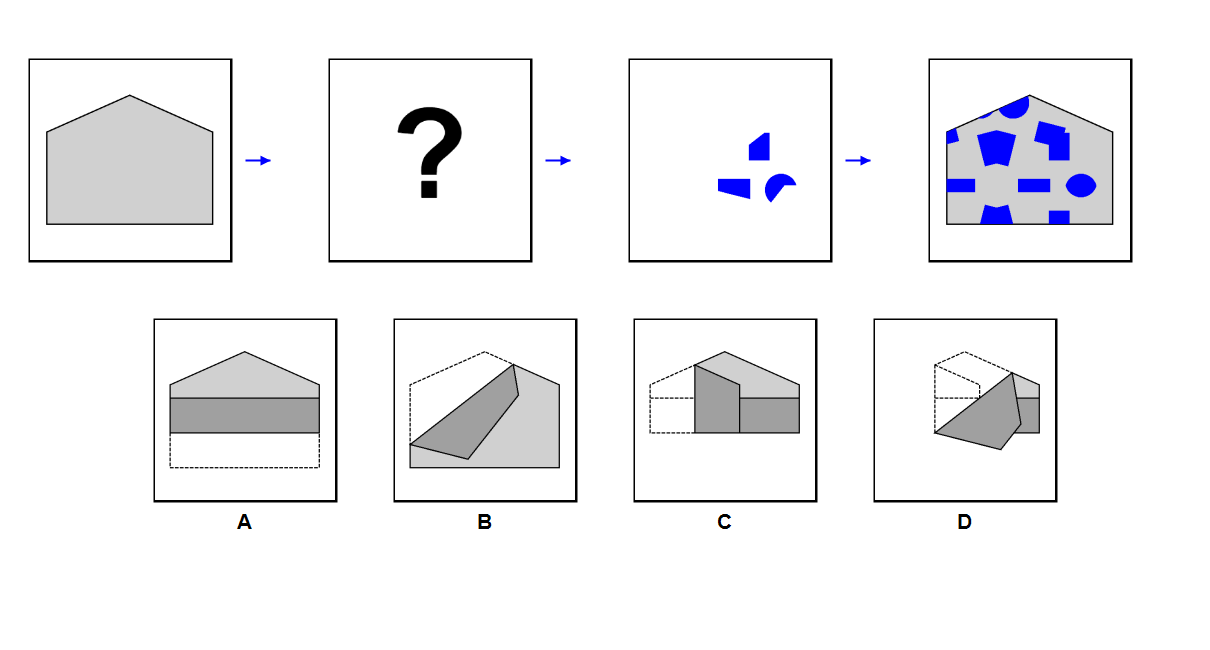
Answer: B